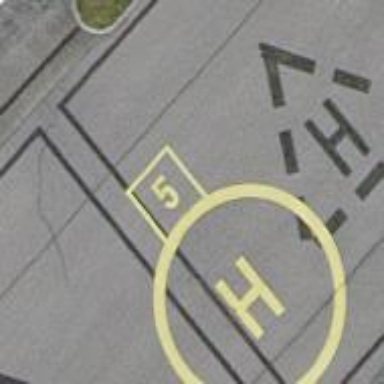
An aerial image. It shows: Image showing helipad at airport.